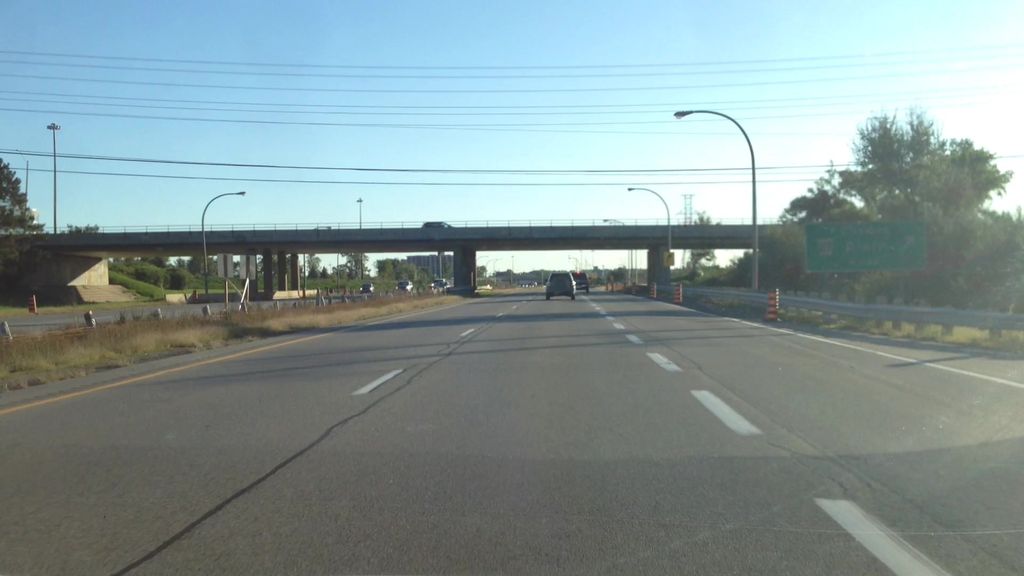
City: ottawa-gatineau